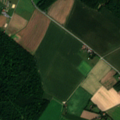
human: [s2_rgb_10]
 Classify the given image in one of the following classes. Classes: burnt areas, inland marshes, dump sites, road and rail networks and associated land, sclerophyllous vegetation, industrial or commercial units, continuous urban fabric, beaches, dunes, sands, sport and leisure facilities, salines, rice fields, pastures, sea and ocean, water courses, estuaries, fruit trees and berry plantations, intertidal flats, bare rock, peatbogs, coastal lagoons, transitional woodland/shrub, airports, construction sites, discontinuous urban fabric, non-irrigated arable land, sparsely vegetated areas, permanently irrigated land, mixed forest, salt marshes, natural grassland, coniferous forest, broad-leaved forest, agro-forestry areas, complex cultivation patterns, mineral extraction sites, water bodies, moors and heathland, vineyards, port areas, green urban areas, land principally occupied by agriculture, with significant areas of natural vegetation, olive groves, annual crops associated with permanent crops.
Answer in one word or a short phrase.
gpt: discontinuous urban fabric, non-irrigated arable land, pastures, complex cultivation patterns, broad-leaved forest, mixed forest